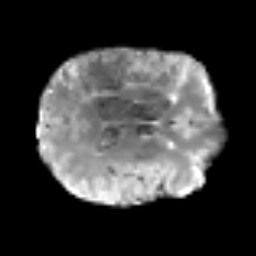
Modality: T2w
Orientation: axial
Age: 47
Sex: male
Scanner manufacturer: siemens
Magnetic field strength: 3 T
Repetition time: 3.2 s
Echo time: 0.081 s